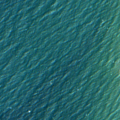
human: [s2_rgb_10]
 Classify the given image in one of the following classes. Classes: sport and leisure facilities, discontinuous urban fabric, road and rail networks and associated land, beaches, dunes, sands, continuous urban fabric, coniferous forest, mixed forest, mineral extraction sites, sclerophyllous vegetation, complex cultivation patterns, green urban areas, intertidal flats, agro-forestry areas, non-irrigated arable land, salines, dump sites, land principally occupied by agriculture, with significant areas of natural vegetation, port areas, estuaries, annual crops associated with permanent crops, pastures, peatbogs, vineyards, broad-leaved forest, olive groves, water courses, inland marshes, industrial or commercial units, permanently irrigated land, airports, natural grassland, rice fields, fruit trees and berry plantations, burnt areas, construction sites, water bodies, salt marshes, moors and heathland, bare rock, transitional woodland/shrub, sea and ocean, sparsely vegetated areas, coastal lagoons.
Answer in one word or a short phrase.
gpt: sea and ocean